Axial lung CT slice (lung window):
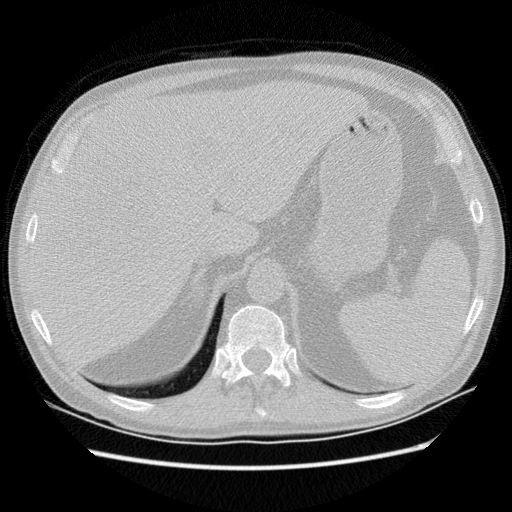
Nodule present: no